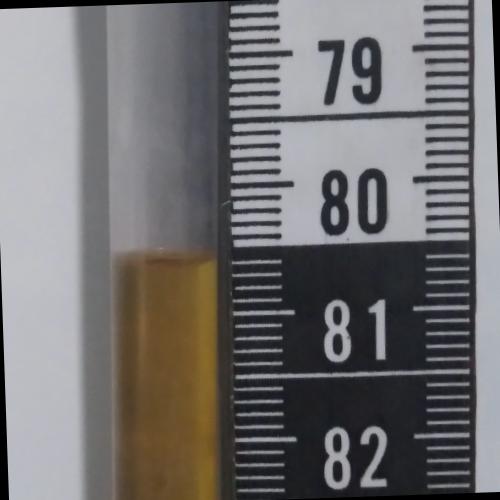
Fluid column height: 80.6 cm